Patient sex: M
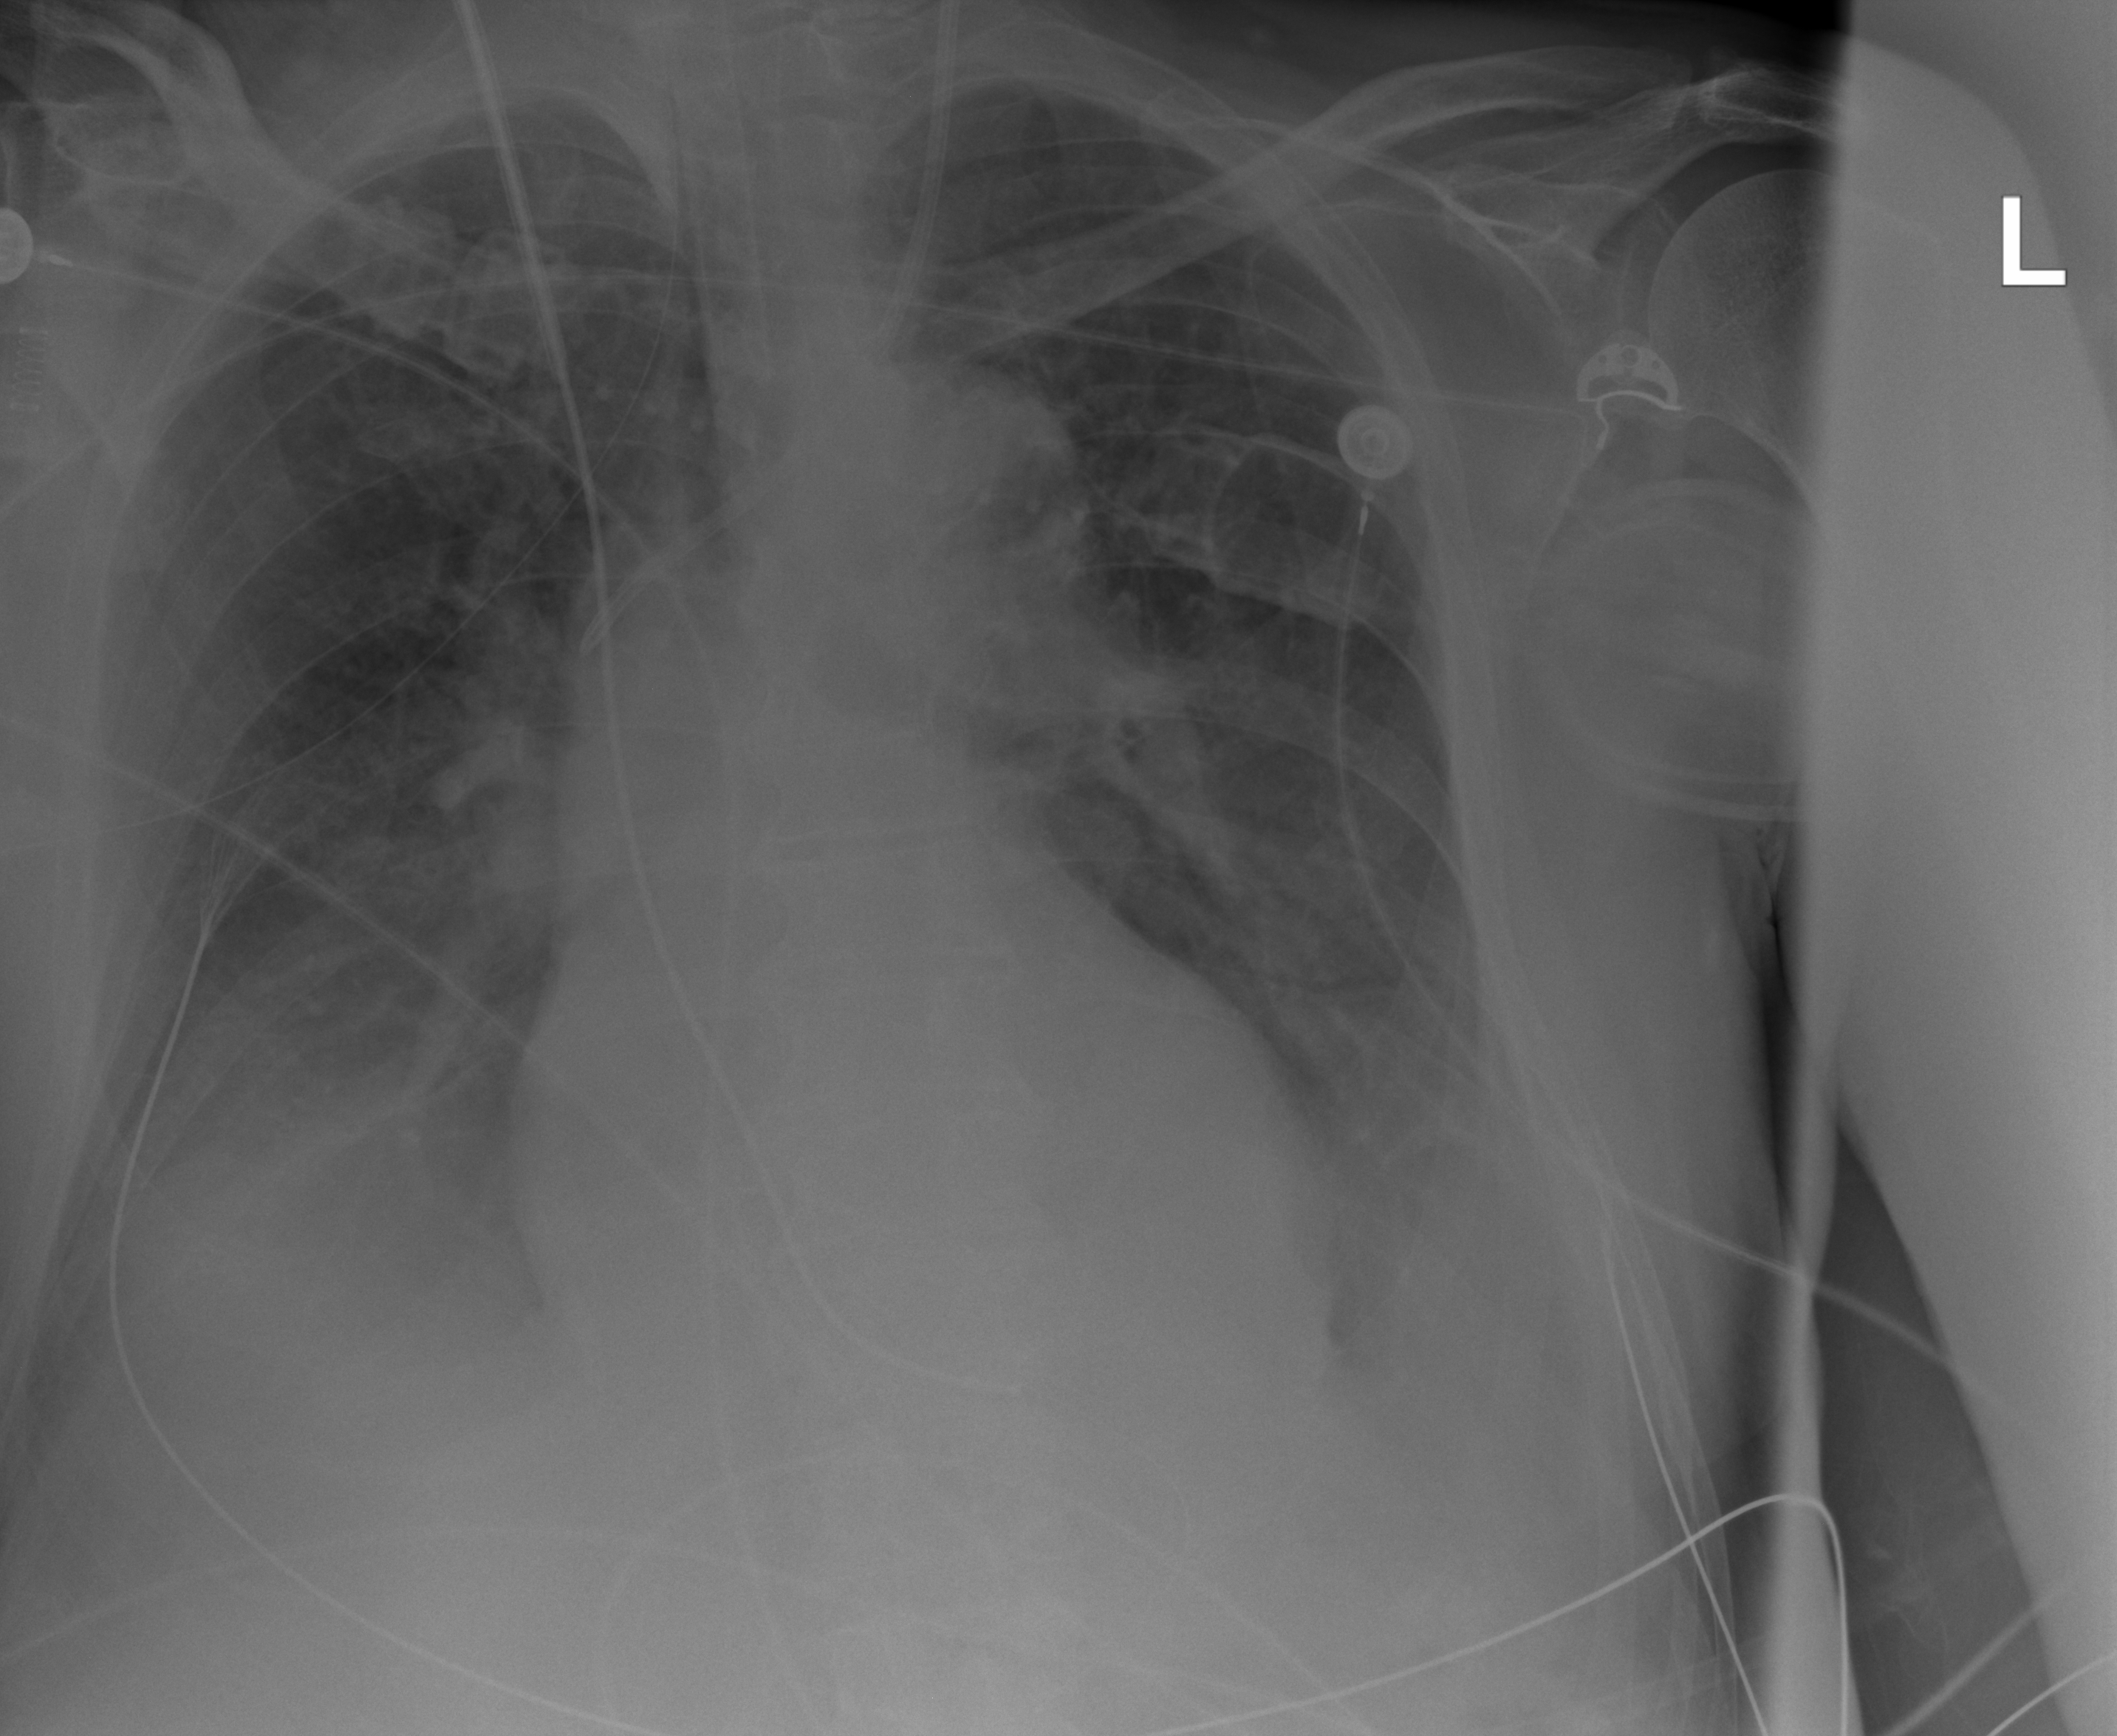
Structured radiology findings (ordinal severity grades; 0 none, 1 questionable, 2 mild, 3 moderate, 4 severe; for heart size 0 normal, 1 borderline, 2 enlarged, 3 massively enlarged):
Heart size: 0
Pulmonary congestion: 0
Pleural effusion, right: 3
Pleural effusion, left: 3
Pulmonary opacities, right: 0
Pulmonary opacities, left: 0
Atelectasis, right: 2
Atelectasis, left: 2